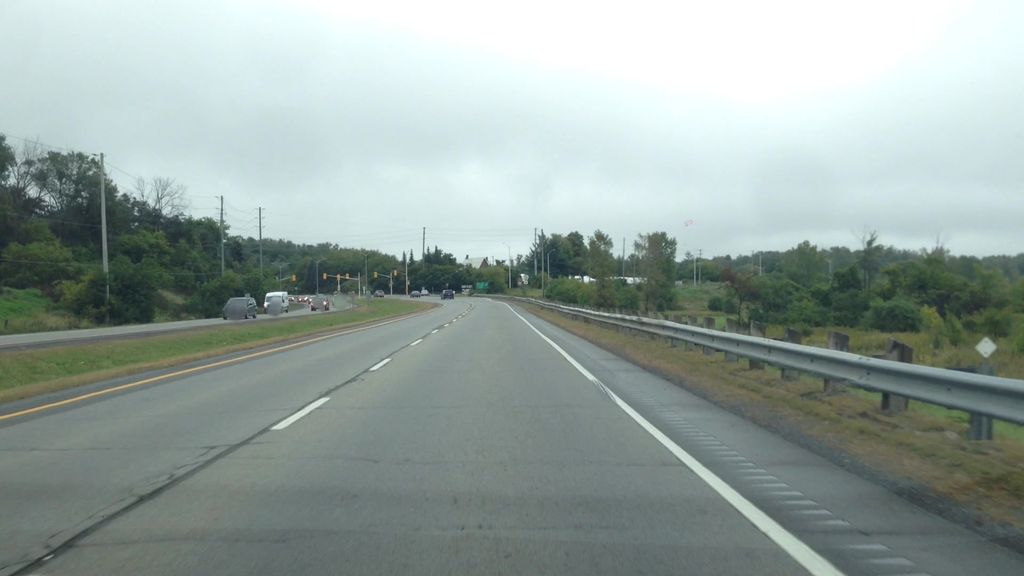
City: ottawa-gatineau